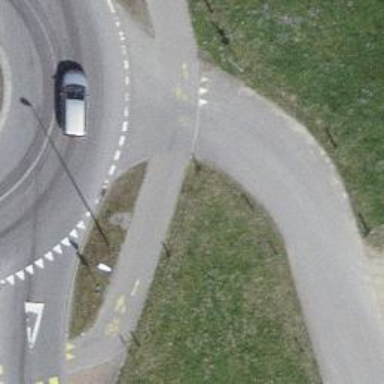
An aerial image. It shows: Road with "give way" sign.